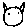
Label: cat